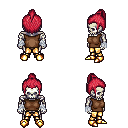
a pixel art fantasy rpg character, male body template, skeleton, brown sleeveless shirt, gold greaves, ruby red short topknot hairstyle, white cloth bandages, gold boots, four views (front, back, left, right), 2x2 character sprite sheet, small pixel art, hard edges, no anti-aliasing